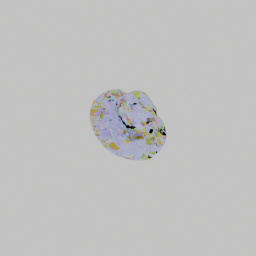
Label: nature